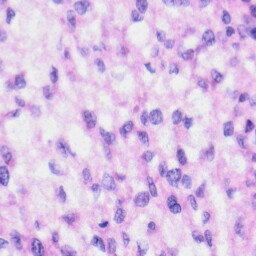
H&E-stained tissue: Liver